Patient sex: M
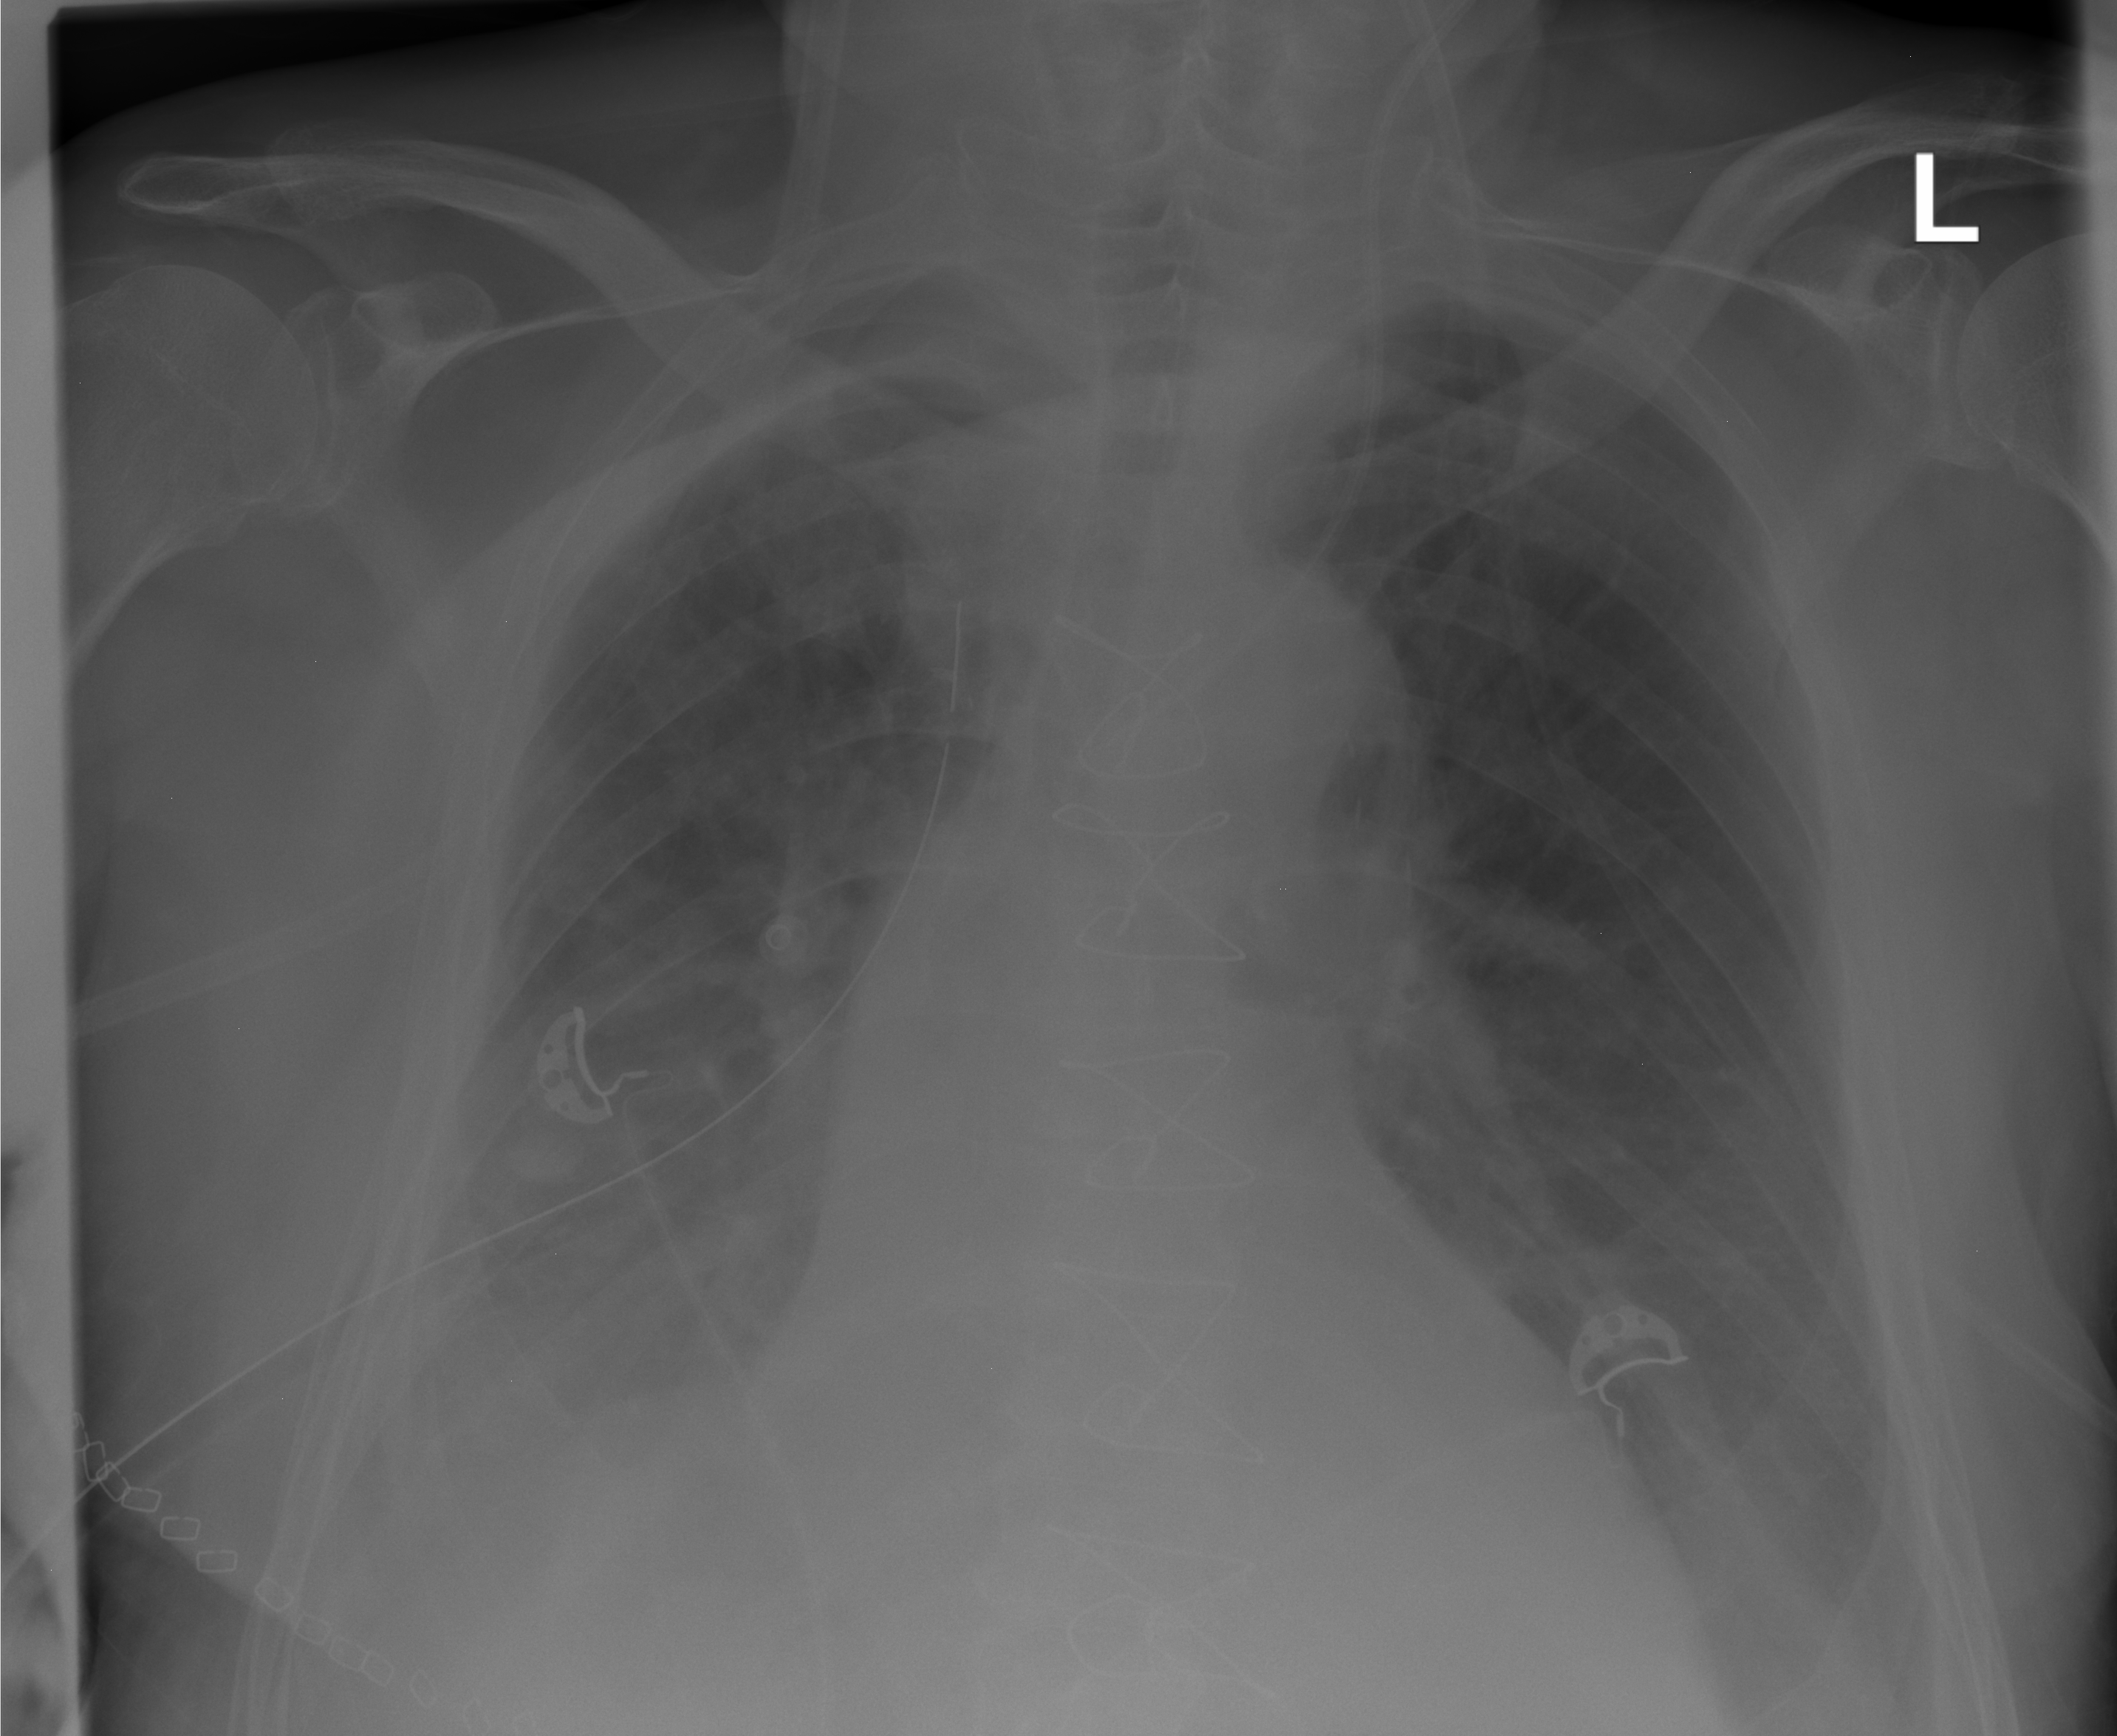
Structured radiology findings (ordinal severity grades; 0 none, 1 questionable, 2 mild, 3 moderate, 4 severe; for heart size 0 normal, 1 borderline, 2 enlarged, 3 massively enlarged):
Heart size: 0
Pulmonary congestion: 1
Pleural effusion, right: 2
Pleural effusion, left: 0
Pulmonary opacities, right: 0
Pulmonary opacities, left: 0
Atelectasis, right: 2
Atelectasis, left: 0